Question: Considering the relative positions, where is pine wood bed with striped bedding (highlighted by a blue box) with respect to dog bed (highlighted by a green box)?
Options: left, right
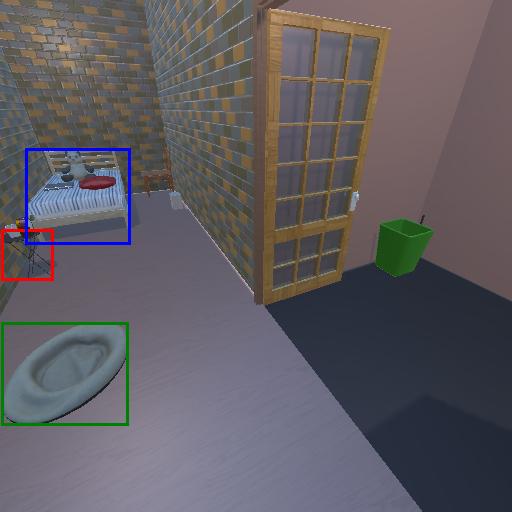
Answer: left